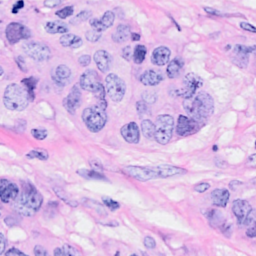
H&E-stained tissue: Breast